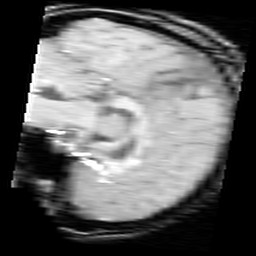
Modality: inplaneT1
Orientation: sagittal
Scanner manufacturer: ge
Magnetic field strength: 3 T
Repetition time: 0.3 s
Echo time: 0.003468 s